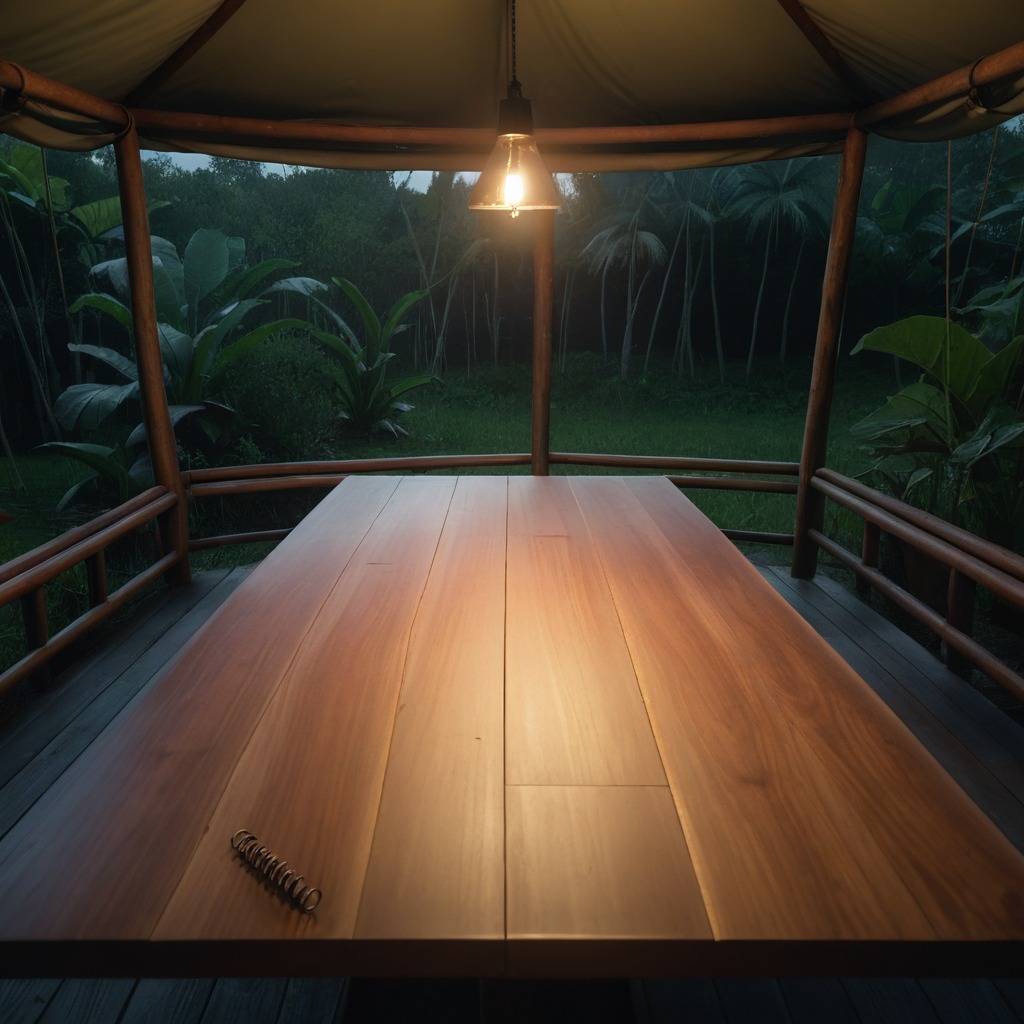
A coiled metal spring is lying on the wooden table.